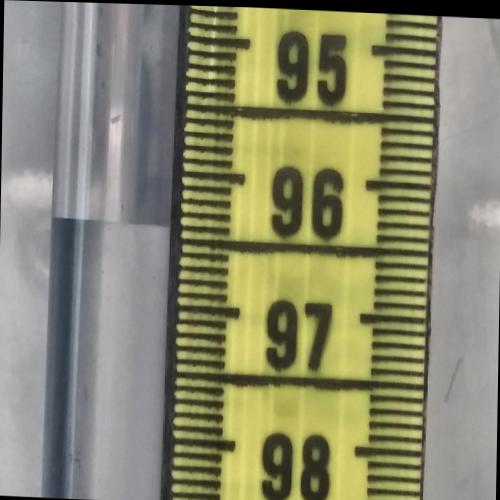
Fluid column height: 96.4 cm